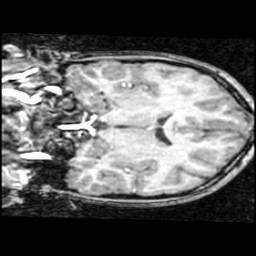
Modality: T1w
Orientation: coronal
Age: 13
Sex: male
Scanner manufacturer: ge
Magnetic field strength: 1.5 T
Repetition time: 0.03333 s
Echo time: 0.008 s